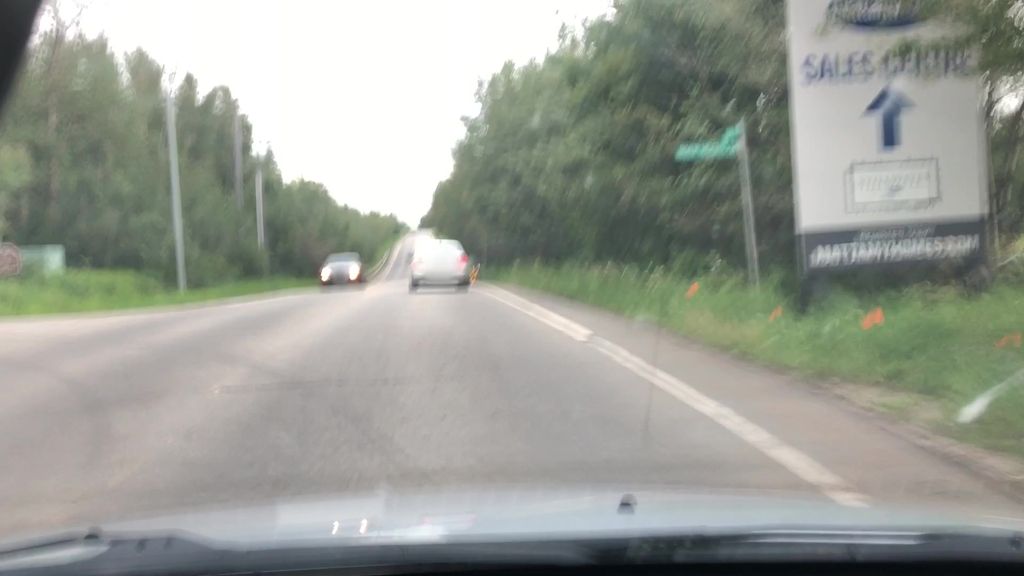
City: edmonton